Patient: sex M, age 46
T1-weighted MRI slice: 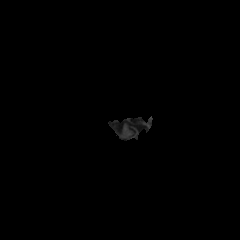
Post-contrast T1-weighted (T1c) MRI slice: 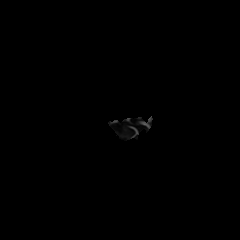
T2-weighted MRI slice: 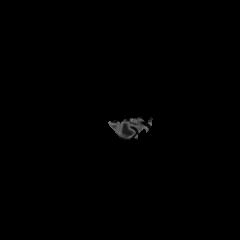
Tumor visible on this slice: no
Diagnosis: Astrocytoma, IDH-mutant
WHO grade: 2